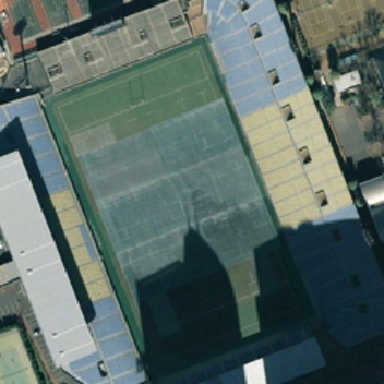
Many small parking lots around the green stadium .